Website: walmart
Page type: added-to-cart
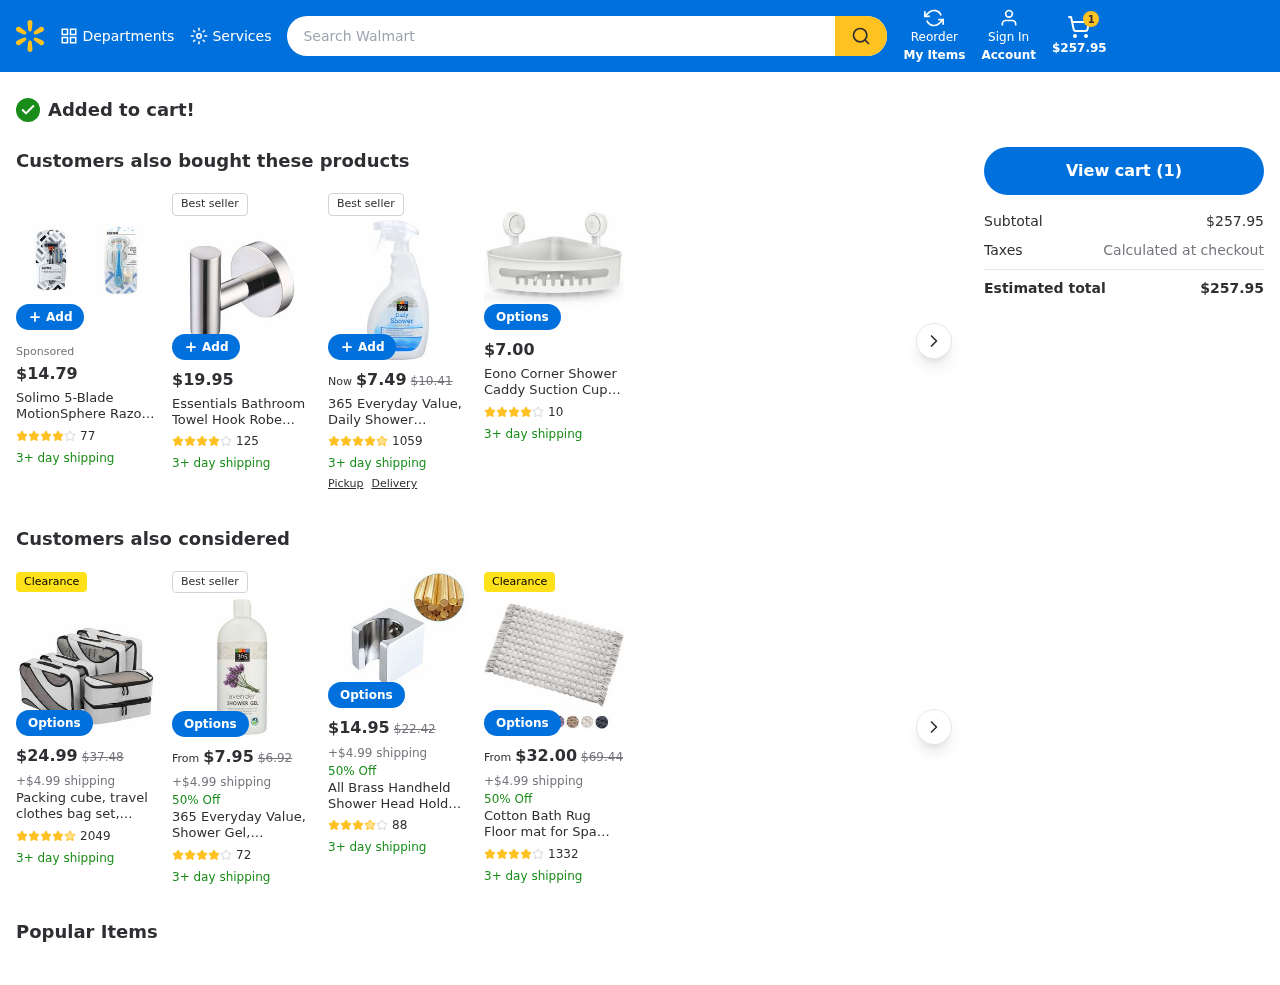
Product elements: key: PRODUCT2_NAME
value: Solimo 5-Blade MotionSphere Razor for Men with Dual Lubrication and Precision Beard Trimmer, Handle
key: PRODUCT2_NUM_RATINGS
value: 77
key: PRODUCT2_PRICE
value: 14.79
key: PRODUCT2_RATING
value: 4.3
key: PRODUCT3_NAME
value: Essentials Bathroom Towel Hook Robe Hook Shower Kitchen Wall Hanging Hooks Wall Mount SUS 304 Stainl
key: PRODUCT3_NUM_RATINGS
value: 125
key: PRODUCT3_PRICE
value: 19.95
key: PRODUCT3_RATING
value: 4.3
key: PRODUCT4_NAME
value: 365 Everyday Value, Daily Shower Cleaner, 32 fl oz
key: PRODUCT4_NUM_RATINGS
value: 1059
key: PRODUCT4_PRICE
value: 7.49
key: PRODUCT4_RATING
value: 4.7
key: PRODUCT5_NAME
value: Eono Corner Shower Caddy Suction Cup, Organizer Storage Bathroom Shelves No Drilling, Shower Caddy w
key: PRODUCT5_NUM_RATINGS
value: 10
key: PRODUCT5_PRICE
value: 7
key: PRODUCT5_RATING
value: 4.3
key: PRODUCT6_NAME
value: Packing cube, travel clothes bag set, suitcase organiser travel cube, luggage organiser, packing bag
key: PRODUCT6_NUM_RATINGS
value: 2049
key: PRODUCT6_PRICE
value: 24.99
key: PRODUCT6_RATING
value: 4.6
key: PRODUCT7_NAME
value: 365 Everyday Value, Shower Gel, Lavender, 32 fl oz
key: PRODUCT7_NUM_RATINGS
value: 72
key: PRODUCT7_PRICE
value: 7.95
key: PRODUCT7_RATING
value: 4.3
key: PRODUCT8_NAME
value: All Brass Handheld Shower Head Holder Bracket Wall Mount for Bathroom Hand Sprayer Wand or Toilet Ha
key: PRODUCT8_NUM_RATINGS
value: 88
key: PRODUCT8_PRICE
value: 14.95
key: PRODUCT8_RATING
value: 3.8
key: PRODUCT9_NAME
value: Cotton Bath Rug Floor mat for Spa Vanity Shower Super Soft Machine Washable Bath Rugs for Bathroom/K
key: PRODUCT9_NUM_RATINGS
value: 1332
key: PRODUCT9_PRICE
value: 32
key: PRODUCT9_RATING
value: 4.1
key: PRODUCT4_ORIGINAL_PRICE
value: $10.41
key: PRODUCT6_ORIGINAL_PRICE
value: $37.48
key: PRODUCT7_ORIGINAL_PRICE
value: $6.92
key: PRODUCT8_ORIGINAL_PRICE
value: $22.42
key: PRODUCT9_ORIGINAL_PRICE
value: $69.44
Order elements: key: ORDER_NUM_ITEMS
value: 1
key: ORDER_SUBTOTAL
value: $257.95
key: ORDER_TOTAL
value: $257.95
Search elements: key: HEADER_SEARCH
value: Search Walmart